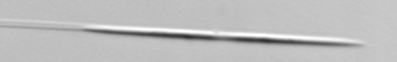
Label: Pseudo-nitzschia